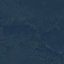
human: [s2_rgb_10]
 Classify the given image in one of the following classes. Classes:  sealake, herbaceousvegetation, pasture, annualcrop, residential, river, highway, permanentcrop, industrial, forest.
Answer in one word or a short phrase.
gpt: Forest